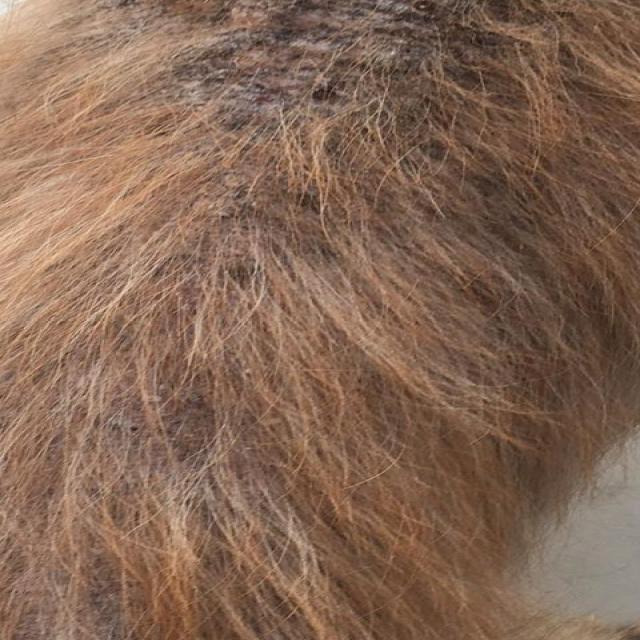
Canine demodicosis (Demodex mange) — caused by Demodex canis mites. Presents with alopecia, follicular papules, pustules, and comedones. Often localized on face and forelimbs.